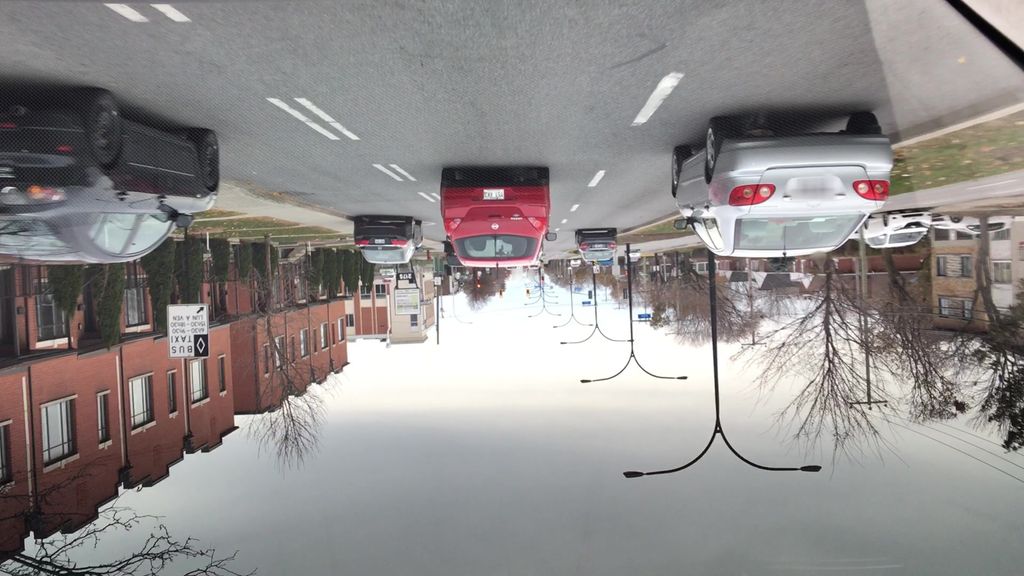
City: montreal